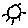
Label: sun